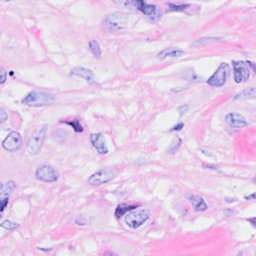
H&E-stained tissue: Breast